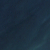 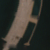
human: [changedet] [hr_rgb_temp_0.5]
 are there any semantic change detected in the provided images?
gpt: New quay was created in the middle of the sea.